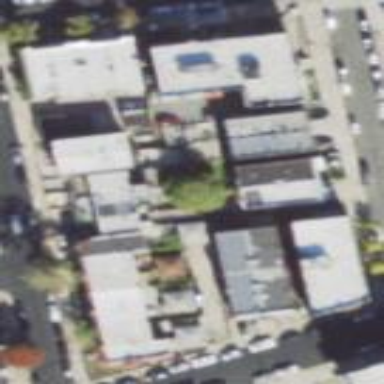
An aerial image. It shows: Sidewalk.